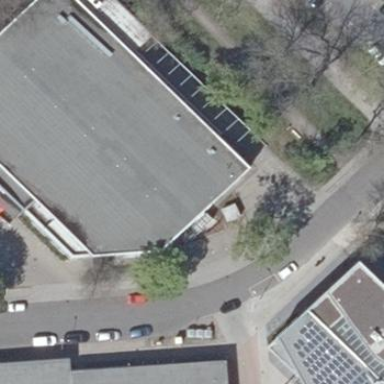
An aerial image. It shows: Supermarket building.